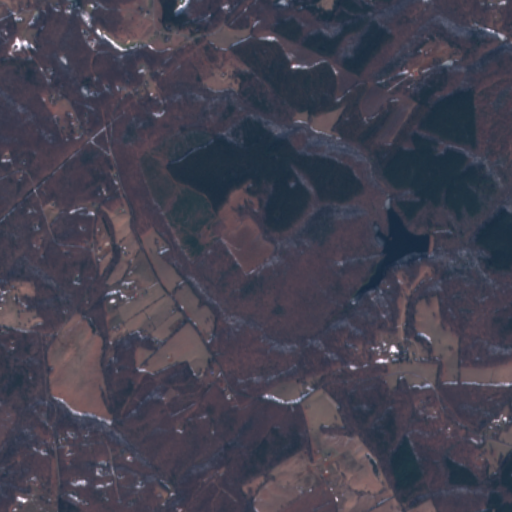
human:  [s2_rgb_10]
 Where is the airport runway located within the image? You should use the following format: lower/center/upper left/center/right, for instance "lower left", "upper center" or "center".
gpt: The airport runway is located in the upper right of the image.
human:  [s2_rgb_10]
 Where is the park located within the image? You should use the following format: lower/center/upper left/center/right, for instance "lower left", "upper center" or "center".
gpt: The park is located in the upper left of the image.
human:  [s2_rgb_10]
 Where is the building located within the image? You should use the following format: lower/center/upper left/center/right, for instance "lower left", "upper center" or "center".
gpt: The building is located in the upper left of the image.
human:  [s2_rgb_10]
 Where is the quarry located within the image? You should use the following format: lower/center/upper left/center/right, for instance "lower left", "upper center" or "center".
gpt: There is no quarry in the image.